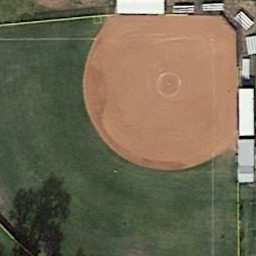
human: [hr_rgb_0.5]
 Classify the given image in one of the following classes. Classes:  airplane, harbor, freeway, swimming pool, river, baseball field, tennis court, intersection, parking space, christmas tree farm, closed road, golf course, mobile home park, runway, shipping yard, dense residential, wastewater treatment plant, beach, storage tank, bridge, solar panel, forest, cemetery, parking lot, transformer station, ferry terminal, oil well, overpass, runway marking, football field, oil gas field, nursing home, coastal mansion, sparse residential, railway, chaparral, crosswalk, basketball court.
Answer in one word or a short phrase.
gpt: baseball field